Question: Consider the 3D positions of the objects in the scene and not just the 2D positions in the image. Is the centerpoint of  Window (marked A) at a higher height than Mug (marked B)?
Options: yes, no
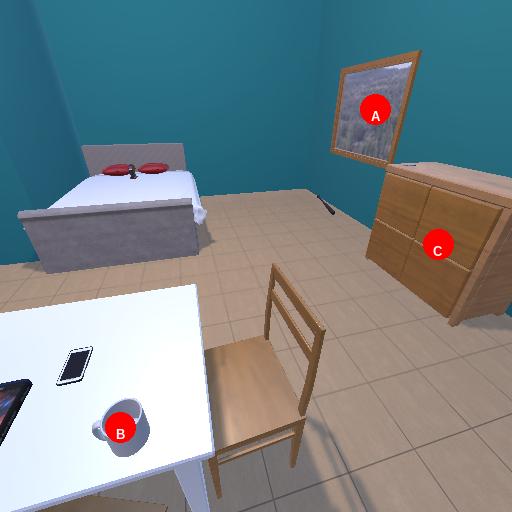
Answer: yes